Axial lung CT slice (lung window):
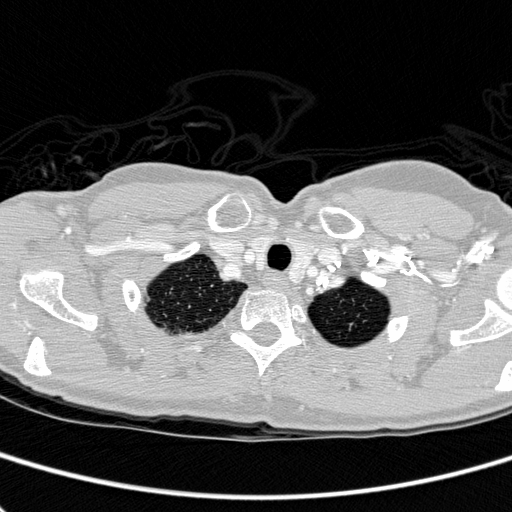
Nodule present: no